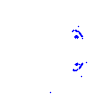
Particle: proton